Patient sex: M
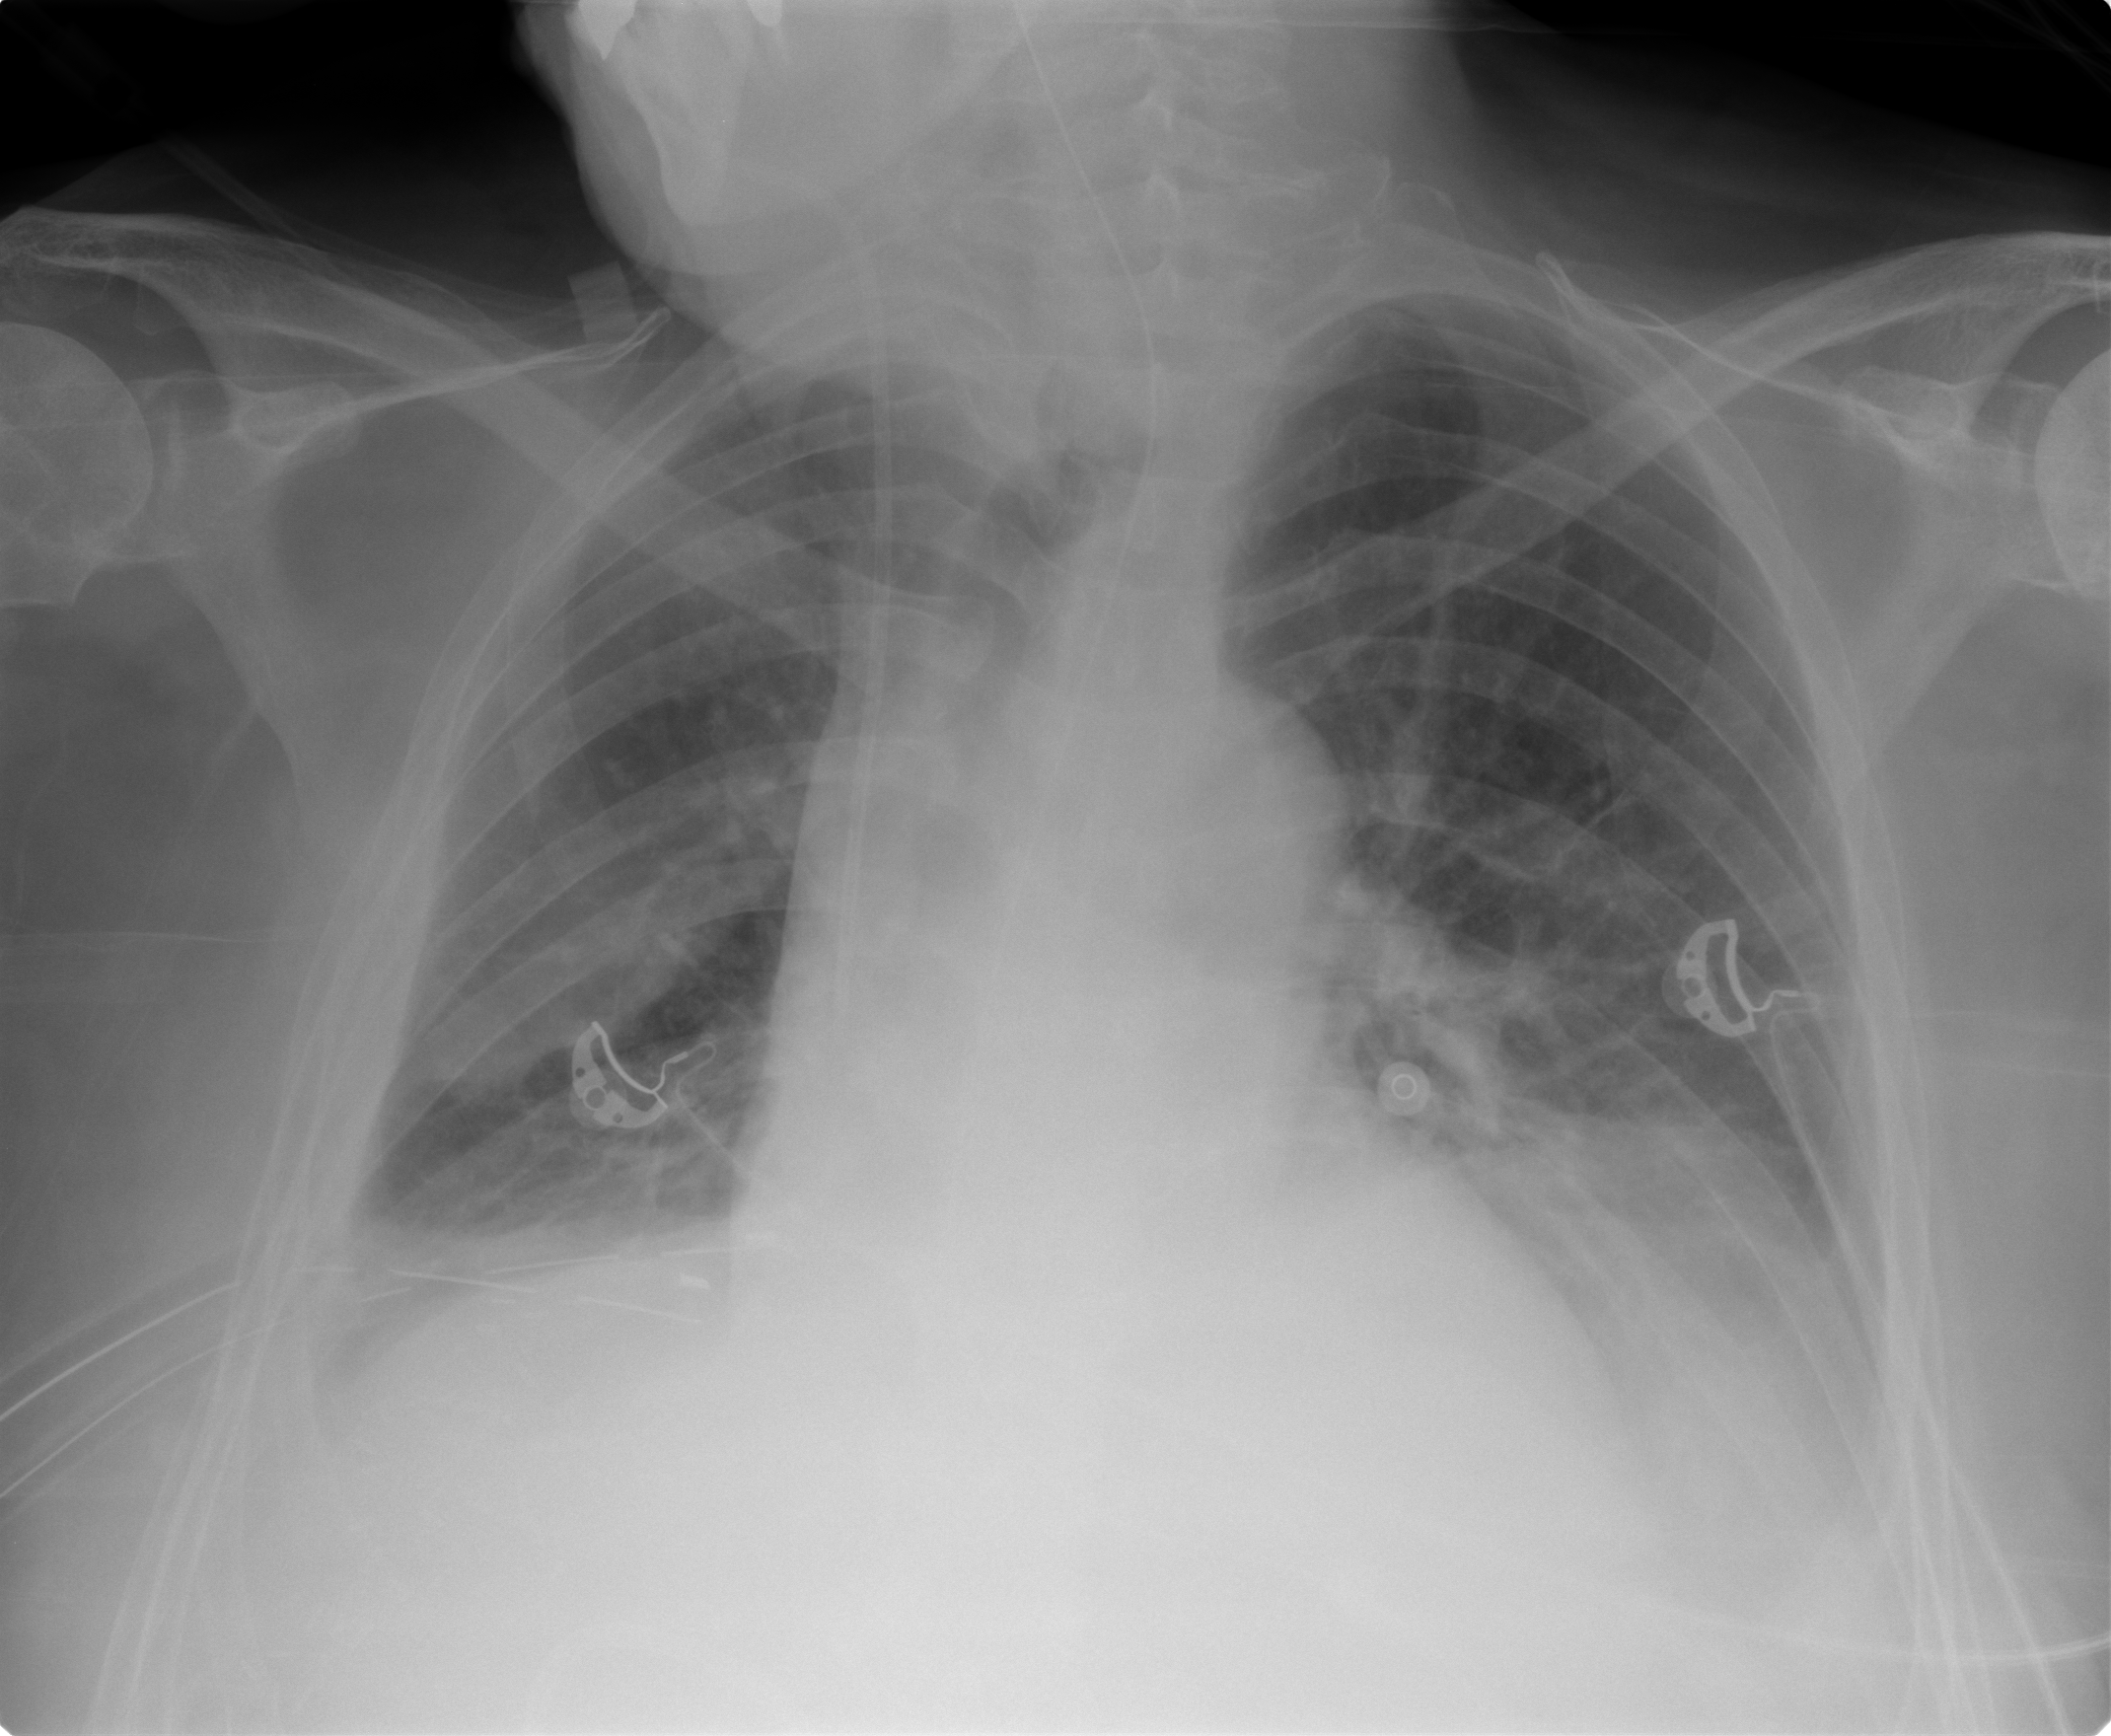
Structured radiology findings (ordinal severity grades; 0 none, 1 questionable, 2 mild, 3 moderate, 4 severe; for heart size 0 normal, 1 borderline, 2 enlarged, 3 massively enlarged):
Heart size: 0
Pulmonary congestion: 0
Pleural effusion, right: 2
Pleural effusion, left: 2
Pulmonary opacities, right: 0
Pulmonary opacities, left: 0
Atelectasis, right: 2
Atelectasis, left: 0